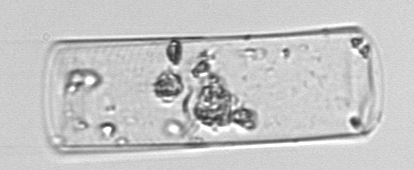
Label: Guinardia_flaccida